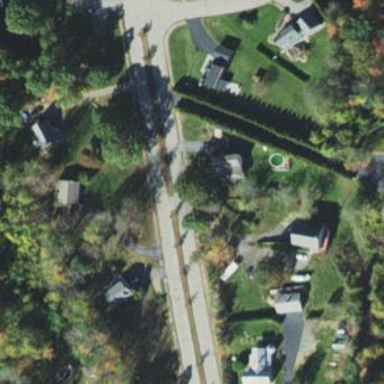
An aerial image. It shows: Residential road.